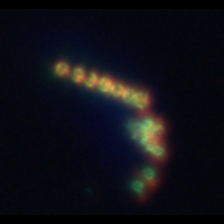
Taxon: Chaetoceros
Group: Diatoms